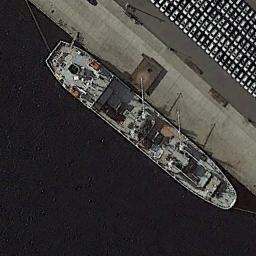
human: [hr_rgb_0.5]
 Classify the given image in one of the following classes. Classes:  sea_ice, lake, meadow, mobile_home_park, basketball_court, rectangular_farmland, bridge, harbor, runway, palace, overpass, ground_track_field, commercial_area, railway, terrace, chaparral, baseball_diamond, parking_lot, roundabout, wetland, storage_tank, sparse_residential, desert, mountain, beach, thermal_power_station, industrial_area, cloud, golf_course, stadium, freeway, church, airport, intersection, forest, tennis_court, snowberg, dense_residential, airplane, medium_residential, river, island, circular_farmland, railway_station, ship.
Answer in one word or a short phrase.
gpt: ship